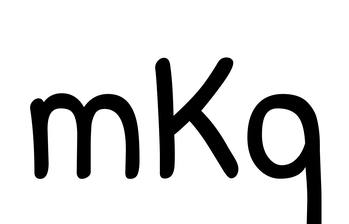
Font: PatrickHand-Regular